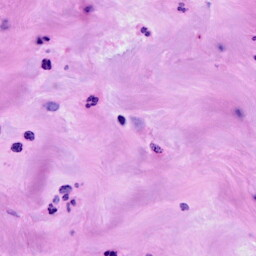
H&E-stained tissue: Breast